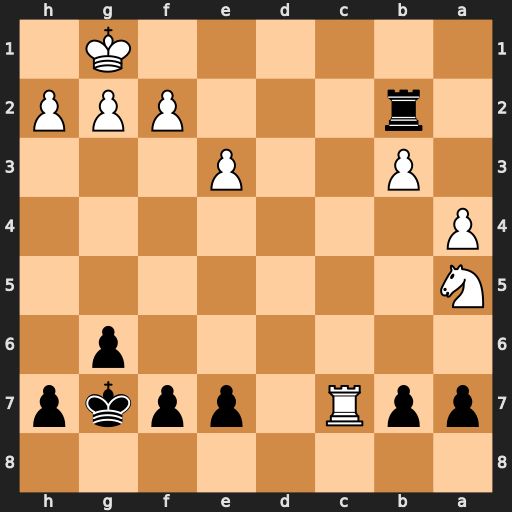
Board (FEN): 8/ppR1ppkp/6p1/N7/P7/1P2P3/1r3PPP/6K1
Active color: b
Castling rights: -
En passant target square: -
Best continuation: Rb1+ Rc1 Rxc1#